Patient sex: F
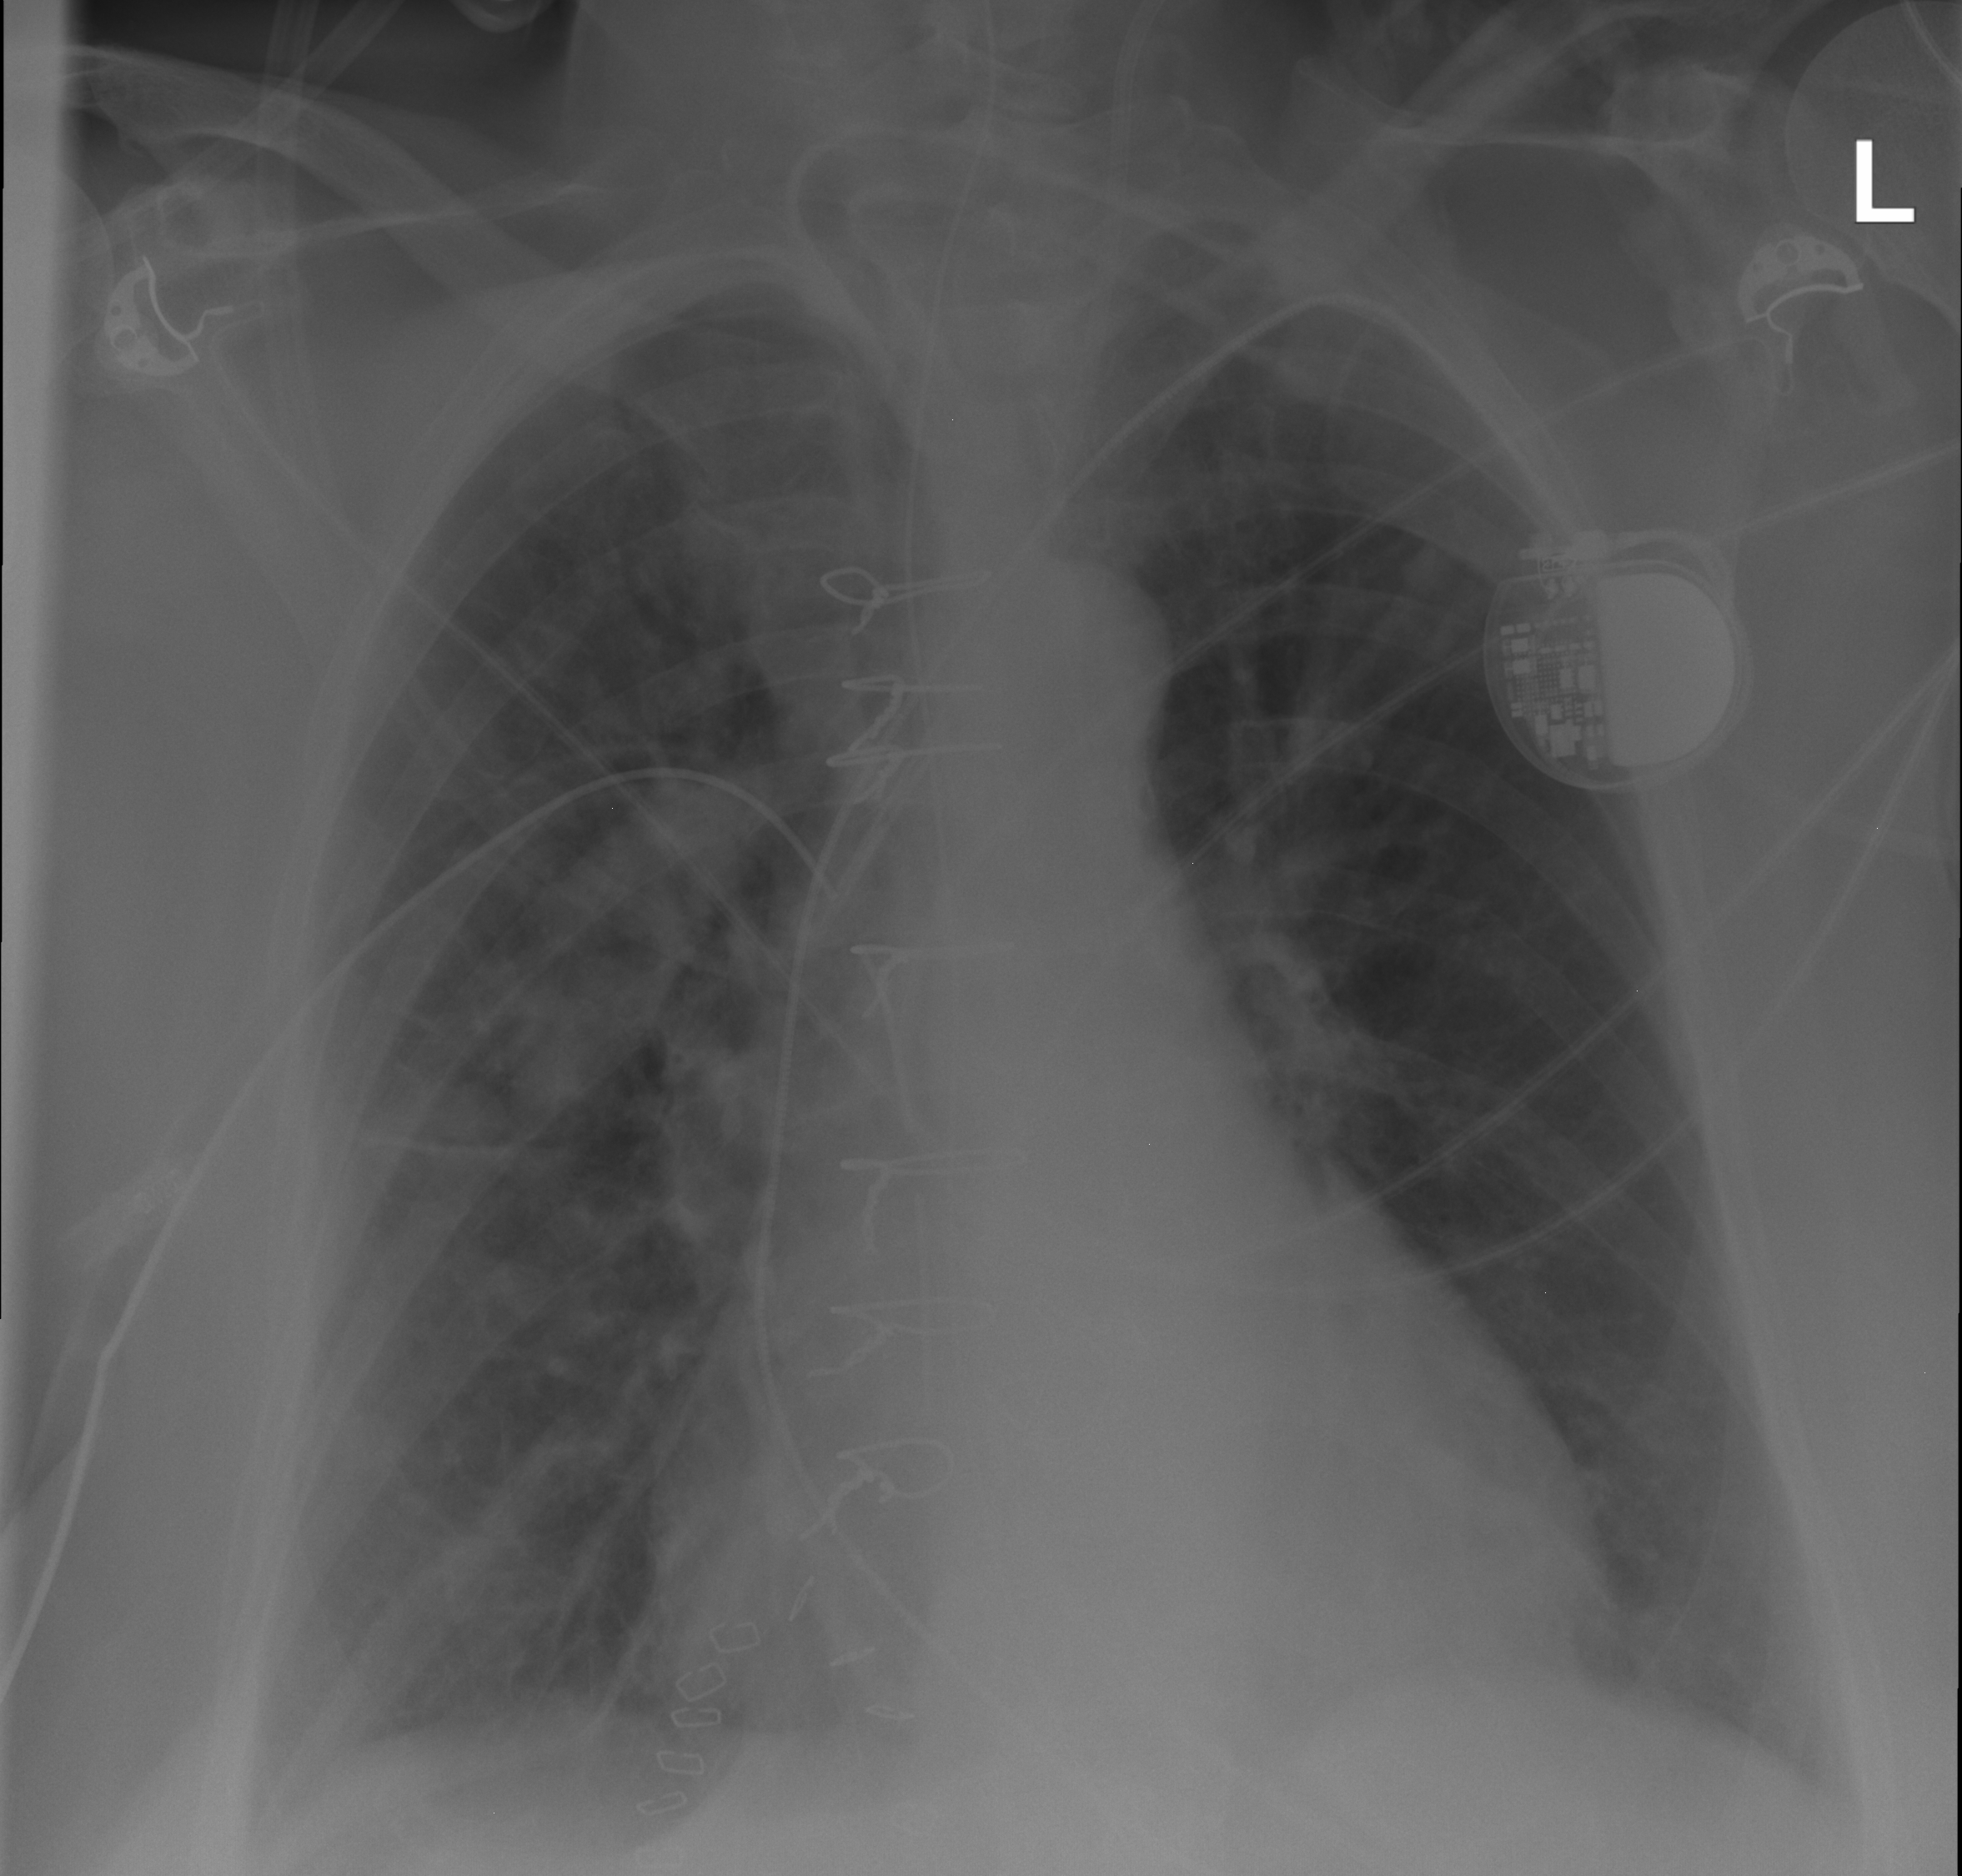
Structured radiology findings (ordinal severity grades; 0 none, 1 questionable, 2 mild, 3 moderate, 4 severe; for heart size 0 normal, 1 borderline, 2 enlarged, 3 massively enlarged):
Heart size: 1
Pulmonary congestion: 0
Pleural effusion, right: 0
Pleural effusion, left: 0
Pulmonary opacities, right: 0
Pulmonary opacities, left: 0
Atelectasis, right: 2
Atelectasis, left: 1